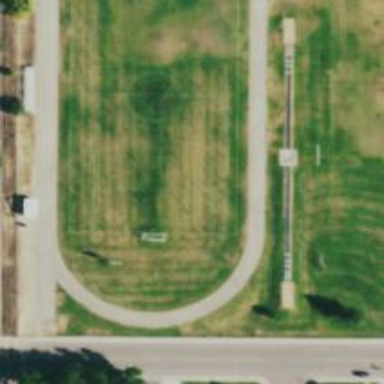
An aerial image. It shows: Track in leisure land.